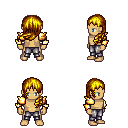
a pixel art fantasy rpg character, male body template, human, tanned skin, gold arm armor, metal pants, blonde left-swept hairstyle, four views (front, back, left, right), 2x2 character sprite sheet, small pixel art, hard edges, no anti-aliasing